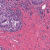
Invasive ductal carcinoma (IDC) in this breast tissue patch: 0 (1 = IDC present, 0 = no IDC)